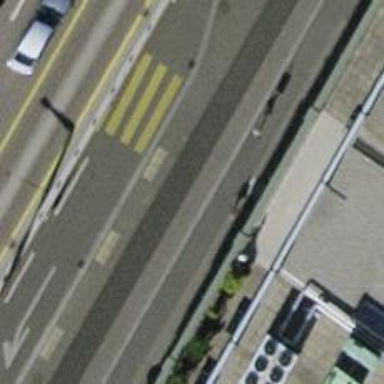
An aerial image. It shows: Asphalt footway with dedicated asphalt cycle path.